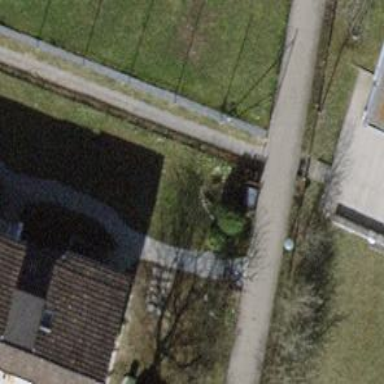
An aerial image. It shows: Fence with chain link type.